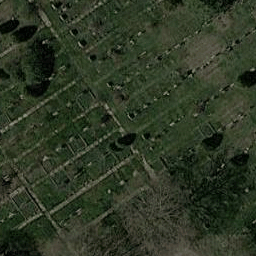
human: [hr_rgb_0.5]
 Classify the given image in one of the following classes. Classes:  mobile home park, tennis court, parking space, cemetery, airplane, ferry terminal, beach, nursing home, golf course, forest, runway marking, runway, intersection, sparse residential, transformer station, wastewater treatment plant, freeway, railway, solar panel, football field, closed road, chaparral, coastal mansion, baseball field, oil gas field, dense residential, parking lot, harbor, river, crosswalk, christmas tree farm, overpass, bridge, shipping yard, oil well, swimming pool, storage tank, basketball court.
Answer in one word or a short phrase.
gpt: cemetery